Aerial crown-view tile of a tropical tree (Barro Colorado Island, Panama), acquired 20240611:
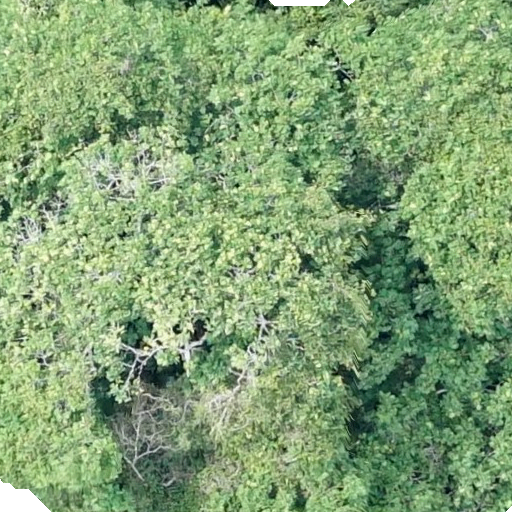
Species: Dipteryx oleifera
GBIF accepted scientific name: Dipteryx oleifera
Crown area: 588.591 m²